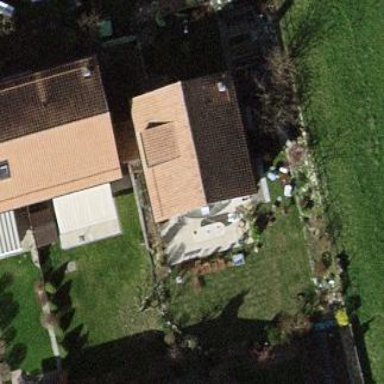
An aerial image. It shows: Detached building.